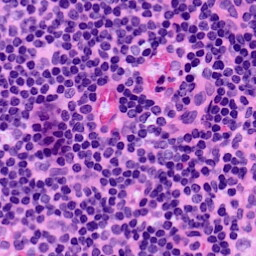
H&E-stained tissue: LymphNode